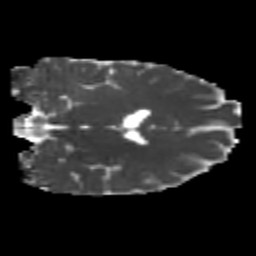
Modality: MD
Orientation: coronal
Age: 25
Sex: male
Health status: healthy
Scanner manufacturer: philips
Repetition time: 7.477 s
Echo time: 0.08753 s